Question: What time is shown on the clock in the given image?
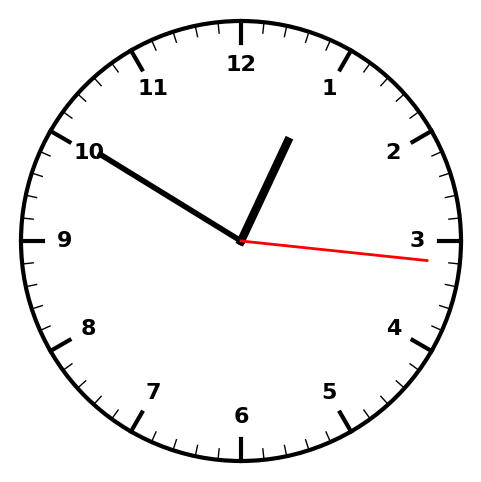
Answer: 12:50:16